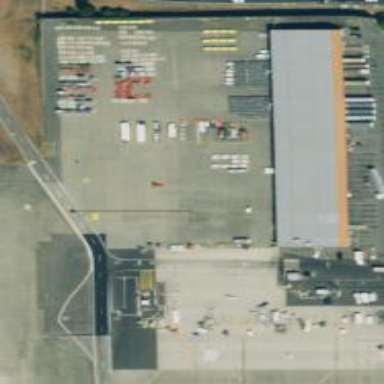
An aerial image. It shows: Apron at the airport.